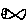
Label: fish